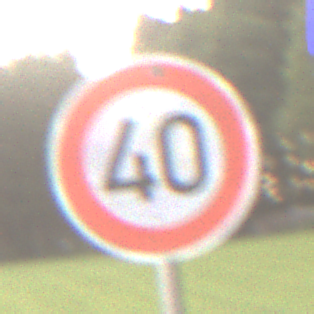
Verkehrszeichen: Geschwindigkeit40
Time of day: SunriseSunset
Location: Outdoor (Nature)
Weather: Clear
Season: NotSpecified
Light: Natural